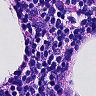
Metastatic tissue present: no